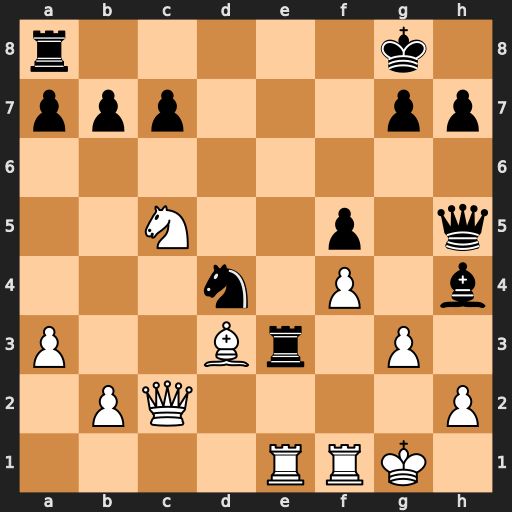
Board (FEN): r5k1/ppp3pp/8/2N2p1q/3n1P1b/P2Br1P1/1PQ4P/4RRK1
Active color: w
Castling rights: -
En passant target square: -
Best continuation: Qc4+ Kh8 Rxe3